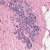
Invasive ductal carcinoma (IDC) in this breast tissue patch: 0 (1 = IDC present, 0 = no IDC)